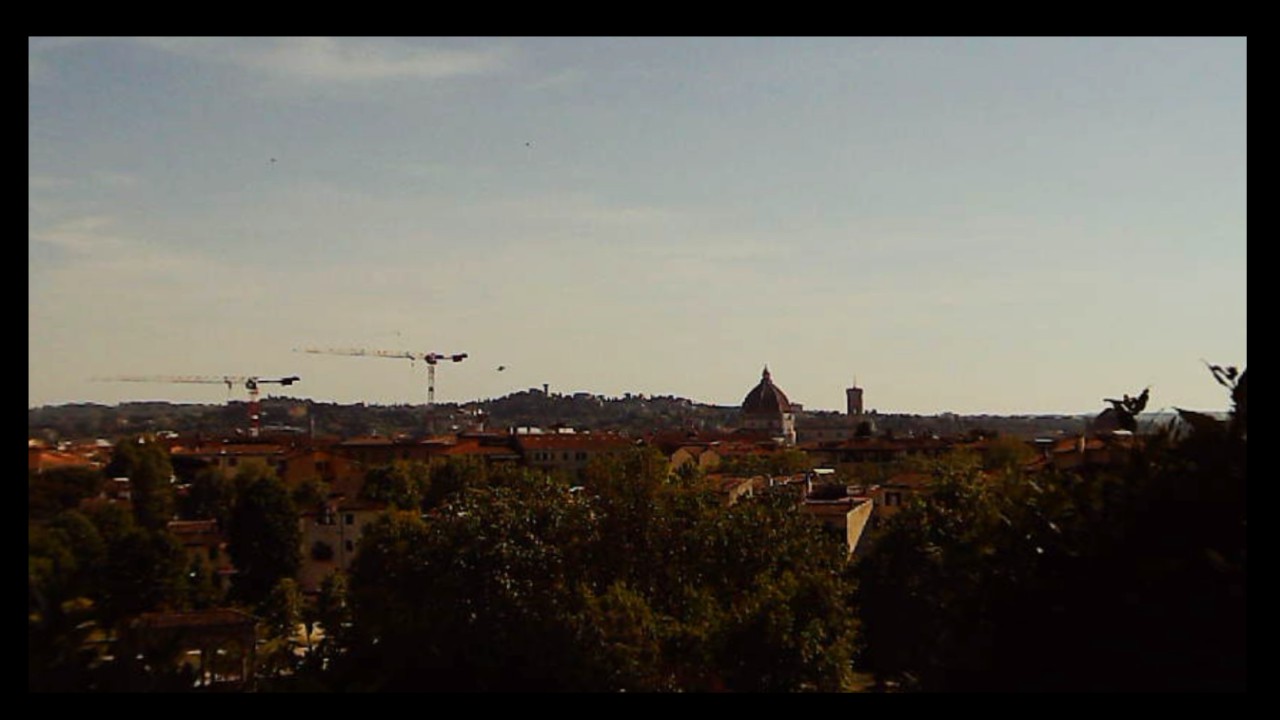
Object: Betafpv air75